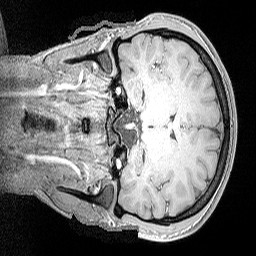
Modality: MP2RAGE
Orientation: coronal
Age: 23
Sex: female
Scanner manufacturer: siemens
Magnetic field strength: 3 T
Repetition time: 5 s
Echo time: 0.00298 s